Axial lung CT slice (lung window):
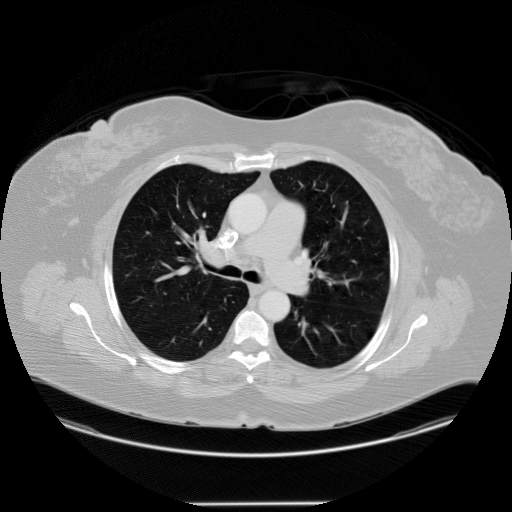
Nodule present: no